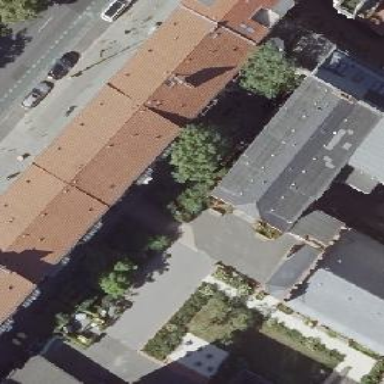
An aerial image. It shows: Building with apartments featuring grey exterior. The roof is made of red roof tiles with gambrel shape.